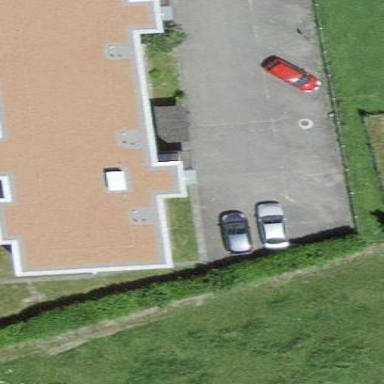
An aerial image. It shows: Building with apartments and flat roof.